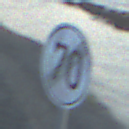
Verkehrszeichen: EndeGeschwindigkeit70
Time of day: SunriseSunset
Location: Outdoor (RoadRail)
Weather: PartlyCloudy
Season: NotSpecified
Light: Natural